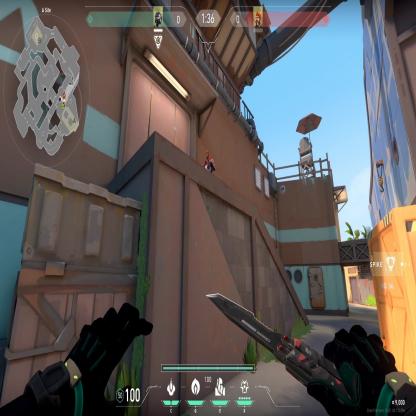
Label: enemy